Question: I created a ListView defined like this:
'''
<ListView x:Name="libraryListView"
AutomationProperties.AutomationId="VideoListView"
AutomationProperties.Name="Videos"
TabIndex="1"
Padding="0,0,4,0"
ItemsSource="{Binding}"
IsSwipeEnabled="False"
SelectionChanged="LibraryListView_SelectionChanged"
ItemTemplate="{StaticResource LibraryItemTemplate}"
ItemContainerStyle="{StaticResource LibraryListViewItemStyle}">
</ListView>
'''
and the LibraryItemTemplate is define like this:
'''
<DataTemplate x:Key="LibraryItemTemplate">
<Grid Height="191"
UseLayoutRounding="True">
<Grid.Background>
<ImageBrush Stretch="Fill"
ImageSource="Assets/BookShelf.jpg" />
</Grid.Background>
<Grid.ColumnDefinitions>
<ColumnDefinition Width="Auto" />
<ColumnDefinition Width="Auto" />
</Grid.ColumnDefinitions>
<Grid x:Name="gridTitle"
Background="{Binding Text, Converter={StaticResource LibraryItemBackgroundConverter}, ElementName=tbTitle}"
Margin="36,4,18,14">
<TextBlock x:Name="tbTitle"
TextWrapping="Wrap"
VerticalAlignment="Center"
RenderTransformOrigin="0.5,0.5"
Width="130"
Margin="0,0,0,0.2"
TextAlignment="Center"
FontSize="18.667"
FontWeight="Bold"
UseLayoutRounding="False"
d:LayoutRounding="Auto">
<TextBlock.RenderTransform>
<CompositeTransform Rotation="-90" />
</TextBlock.RenderTransform>
<Run Text="{Binding Title}" />
</TextBlock>
</Grid>
<Grid x:Name="gridBooks"
Grid.Column="1"
Margin="0">
<!--<local:BooksUC />-->
<GridView x:Name="booksGridView"
AutomationProperties.AutomationId="ItemGridView"
AutomationProperties.Name="Grouped Items"
ItemsSource="{Binding Items}"
ItemTemplateSelector="{StaticResource textbookTemplateSelector}"
SelectionMode="Multiple"
IsItemClickEnabled="True"
ItemClick="booksGridView_ItemClick"
SelectionChanged="booksGridView_SelectionChanged"
IsSwipeEnabled="True"
ScrollViewer.HorizontalScrollBarVisibility="Auto"
ScrollViewer.HorizontalScrollMode="Enabled"
ScrollViewer.IsHorizontalRailEnabled="False"
ScrollViewer.VerticalScrollBarVisibility="Disabled"
ScrollViewer.VerticalScrollMode="Disabled"
ScrollViewer.IsVerticalRailEnabled="False">
<GridView.ItemsPanel>
<ItemsPanelTemplate>
<WrapGrid Orientation="Horizontal" />
</ItemsPanelTemplate>
</GridView.ItemsPanel>
</GridView>
</Grid>
</Grid>
</DataTemplate>
'''
the outcome of the page looks like this:

The problem I am seeing is that the GridView is swiping to the left. There are 15 elements in the first shelf.
Any idea what is wrong with my XAML code?
Thx
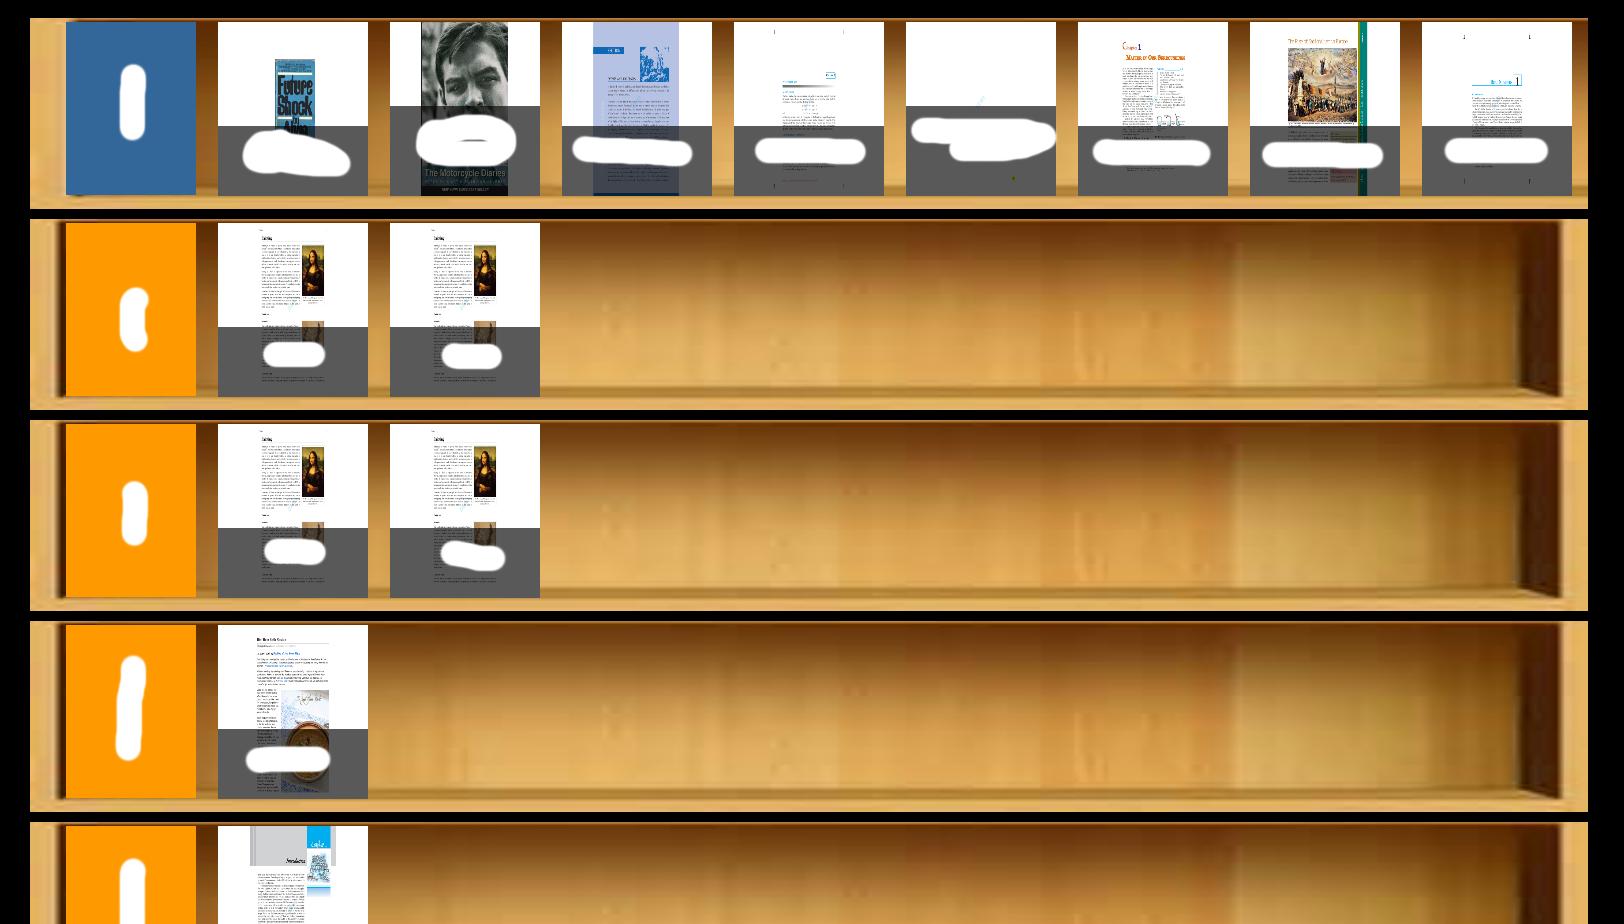
Answer: There were two problems with the LibraryItemTemplate:
1. Changed the Column Definition
2. Changed the ItemsPanel
The code for the template is:
'''
<DataTemplate x:Key="LibraryItemTemplate">
<Grid Height="191"
UseLayoutRounding="True">
<Grid.Background>
<ImageBrush Stretch="Fill"
ImageSource="Assets/BookShelf.jpg" />
</Grid.Background>
<Grid.ColumnDefinitions>
<ColumnDefinition Width="Auto" />
<ColumnDefinition Width="*" />
</Grid.ColumnDefinitions>
<Grid x:Name="gridTitle"
Background="{Binding Text, Converter={StaticResource LibraryItemBackgroundConverter}, ElementName=tbTitle}"
Margin="36,4,18,14">
<TextBlock x:Name="tbTitle"
TextWrapping="Wrap"
VerticalAlignment="Center"
RenderTransformOrigin="0.5,0.5"
Width="130"
Margin="0,0,0,0.2"
TextAlignment="Center"
FontSize="18.667"
FontWeight="Bold"
UseLayoutRounding="False"
d:LayoutRounding="Auto">
<TextBlock.RenderTransform>
<CompositeTransform Rotation="-90" />
</TextBlock.RenderTransform>
<Run Text="{Binding Title}" />
</TextBlock>
</Grid>
<Grid x:Name="gridBooks"
Grid.Column="1"
Margin="0,0,36,0">
<!--<local:BooksUC />-->
<GridView x:Name="booksGridView"
AutomationProperties.AutomationId="ItemGridView"
AutomationProperties.Name="Grouped Items"
ItemsSource="{Binding Items}"
ItemTemplateSelector="{StaticResource textbookTemplateSelector}"
SelectionMode="Multiple"
IsItemClickEnabled="True"
ItemClick="booksGridView_ItemClick"
SelectionChanged="booksGridView_SelectionChanged"
IsSwipeEnabled="True"
ScrollViewer.HorizontalScrollBarVisibility="Auto"
ScrollViewer.HorizontalScrollMode="Enabled"
ScrollViewer.IsHorizontalRailEnabled="False"
ScrollViewer.VerticalScrollBarVisibility="Disabled"
ScrollViewer.VerticalScrollMode="Disabled"
ScrollViewer.IsVerticalRailEnabled="False">
<GridView.ItemsPanel>
<ItemsPanelTemplate>
<WrapGrid Orientation="Vertical"
MaximumRowsOrColumns="1" />
</ItemsPanelTemplate>
</GridView.ItemsPanel>
</GridView>
</Grid>
</Grid>
</DataTemplate>
'''
These solved the problem.